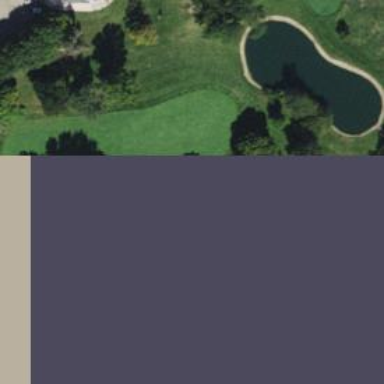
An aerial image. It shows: View of golf hole.